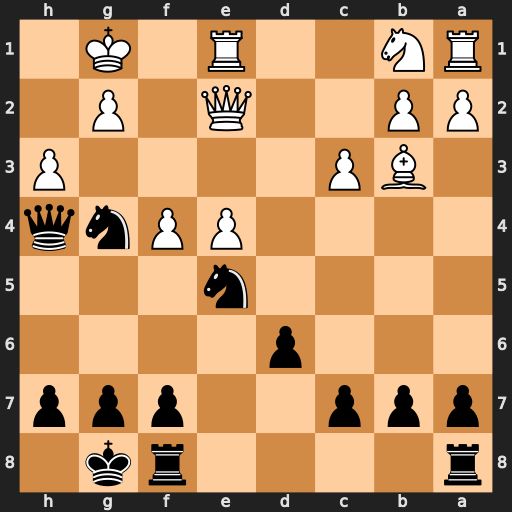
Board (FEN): r4rk1/ppp2ppp/3p4/4n3/4PPnq/1BP4P/PP2Q1P1/RN2R1K1
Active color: b
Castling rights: -
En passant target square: -
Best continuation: Nf3+ gxf3 Qg3+ Qg2 Qxe1+